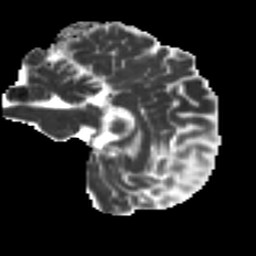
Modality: MD
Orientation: sagittal
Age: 40
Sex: male
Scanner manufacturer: ge
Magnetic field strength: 3 T
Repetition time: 7.8 s
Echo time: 0.0607 s